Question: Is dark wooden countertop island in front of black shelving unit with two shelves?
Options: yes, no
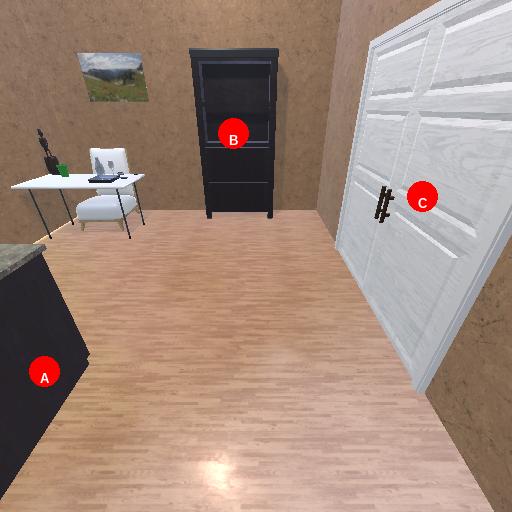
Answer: yes